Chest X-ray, AP view. Patient: 68 years old, sex M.
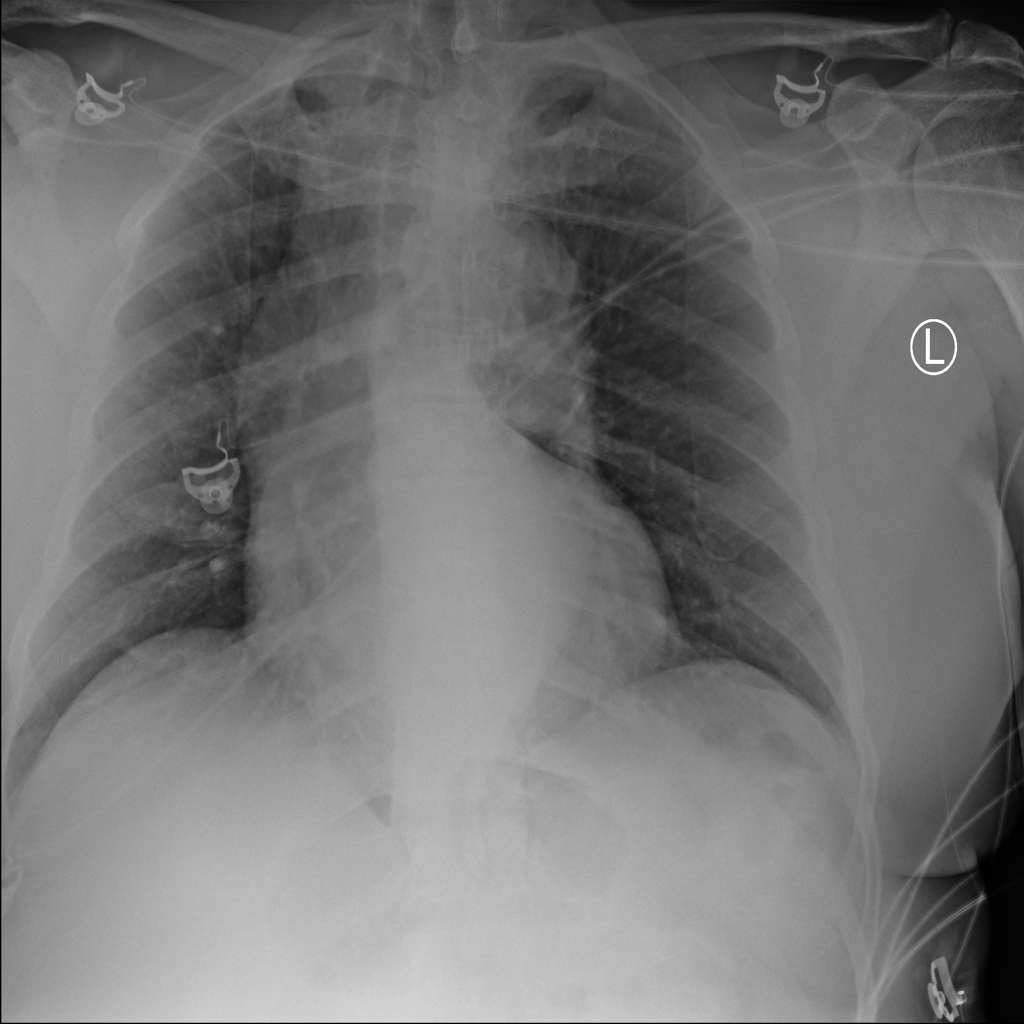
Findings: Infiltration